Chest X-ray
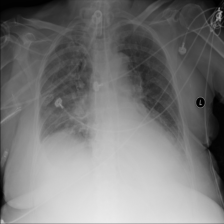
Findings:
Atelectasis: positive
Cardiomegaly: negative
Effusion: positive
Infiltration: positive
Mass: negative
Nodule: negative
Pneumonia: negative
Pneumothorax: negative
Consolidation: negative
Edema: negative
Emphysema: negative
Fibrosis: negative
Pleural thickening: negative
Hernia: negative